Current action and preconditions to check: trajectory_clear

Your task: For each precondition in the list above, predict whether it will hold at this action.

Consider the current scene as observed from the mobile robot's camera, and analyze the predicted future states of all dynamic agents (e.g., people, animals, vehicles, or any moving entities) within the NEXT SECOND.

IMPORTANT: Only answer "very likely" if you are absolutely certain—based on strong, clear evidence—that a dynamic agent will violate the precondition in the predicted future state. Do NOT answer "very likely" for unlikely, ambiguous, or low-probability risks.

Ask yourself for each precondition: Is there a high probability, with clear and convincing evidence, that the predicted future states of any dynamic agent will interfere with the predicted future state of the currently executing action within the NEXT SECOND, causing that precondition to fail?

Assess the risk level based on these predictions. Use "likely" or "very likely" if motions create a clear risk of interference.

Use "neutral" or "improbable" if agents are nearby but their predicted paths are clearly diverging or non-conflicting.

Failure Risk Categories: "very improbable", "improbable", "neutral", "likely", "very likely"

Answer Format: Output ONLY the probability_of_failure value from these categories: "very improbable", "improbable", "neutral", "likely", "very likely"

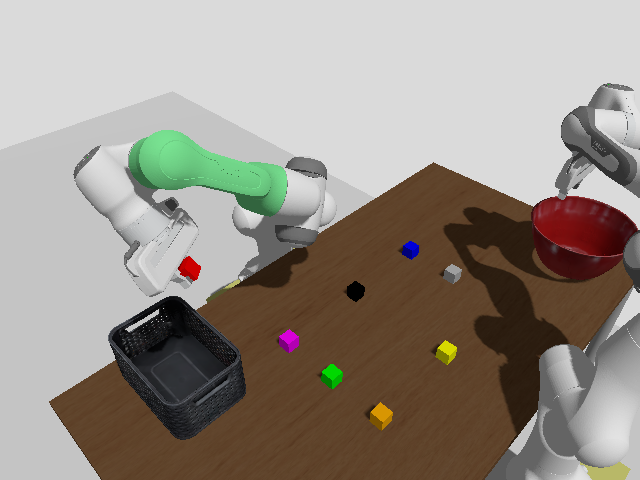

Answer: very improbable